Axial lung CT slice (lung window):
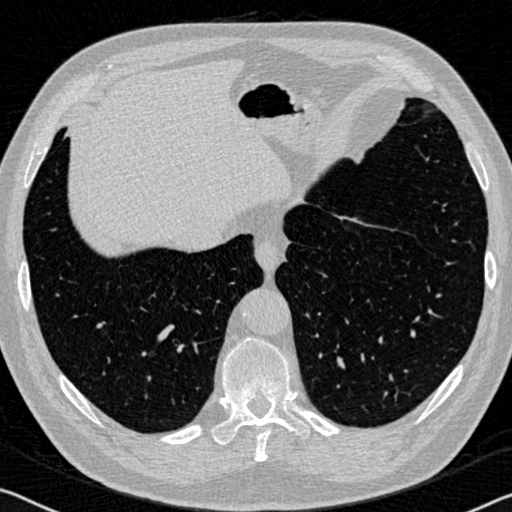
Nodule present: no